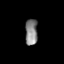
Tissue: skin
Cell type: Others
Senescence score: 0.7851
Nuclear area (px): 320
Mean DAPI intensity: 132.65